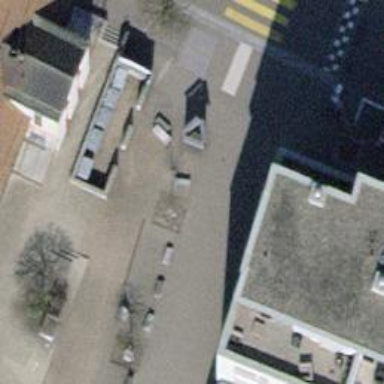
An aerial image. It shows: Bollard barrier.